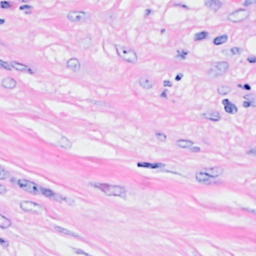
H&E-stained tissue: Breast